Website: walmart
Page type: customer-info-address
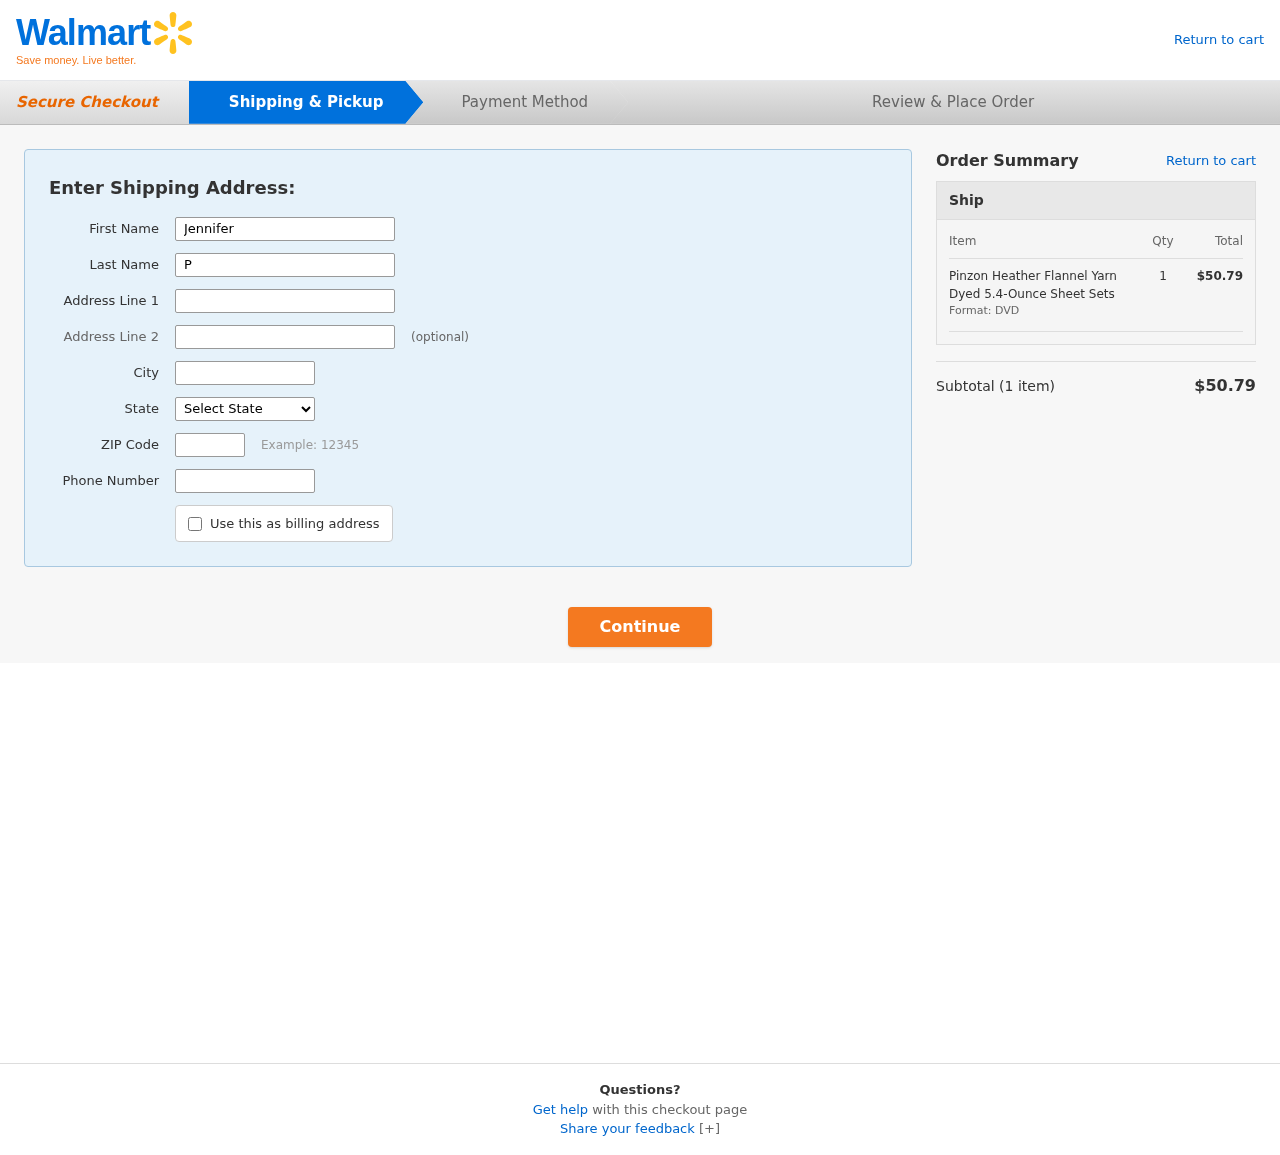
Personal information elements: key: PII_CITY
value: Port Jeremyhaven
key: PII_FIRSTNAME
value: Jennifer
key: PII_LASTNAME
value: Perry
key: PII_PHONE
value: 7699185804
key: PII_POSTCODE
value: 00521
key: PII_STATE
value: Montana
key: PII_STREET
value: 09985 Brewer Point Suite 651
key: PII_STREET2
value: Suite 923
Product elements: key: PRODUCT1_NAME
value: Pinzon Heather Flannel Yarn Dyed 5.4-Ounce Sheet Sets
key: PRODUCT1_QUANTITY
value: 1
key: PRODUCT1_LINE_TOTAL
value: $50.79
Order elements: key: ORDER_NUM_ITEMS
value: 1
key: ORDER_SUBTOTAL
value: $50.79